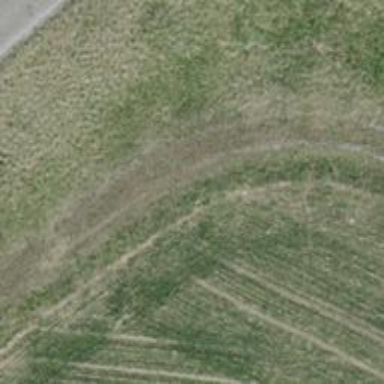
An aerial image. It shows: Track with very rough surface.